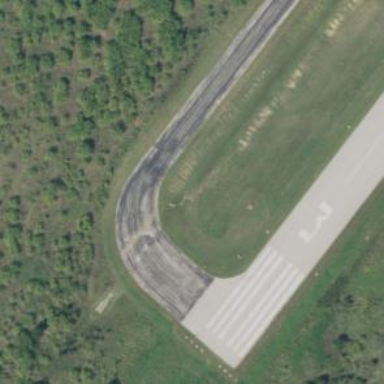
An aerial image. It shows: View of taxiway at the airport.